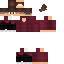
A male human skin with medium skin, wearing brown long hair dressed in a red tshirt and black pants, featuring a closed mouth.